Question: I want to implement a component that serves as a list of options, that a user can choose to select or not.
Visually I thought that it would be best presented in a UI (if there is a better approach please tell me) as follows:

Anyway, I thought that this could be implemented via a 'JTable' (single column) and using a 'JCheckBox' as a cell editor.
I tried it but did not work.
Example of code:
'''
public class ListRenderer extends JFrame {
JCheckBox checkbox = new JCheckBox("Test");
DefaultCellEditor dce1 = new DefaultCellEditor(checkbox);
public ListRenderer(){
Object[][] data = { {"Test"} };
String[] columnNames = {"Options"};
DefaultTableModel model = new DefaultTableModel(data,columnNames);
JTable table = new JTable(model){
public TableCellEditor getCellEditor(int row, int column)
{
return dce1;
}
};
JScrollPane scrollPane = new JScrollPane( table );
getContentPane().add( scrollPane );
}
'''
What happens is that when the frame appears I see the "Test" in the table but it does not appear like a checkbox (as in the example image).
If I click on the cell, it turns into a checkbox (click button on the left and not right) but the text changes to show either or ! It does not keep showing "Test"
More over the text depends on whether I keep pressing on the cell or not.
If I change the 'JCheckBox' to a 'JComboBox' the behavior is correct as far as I can tell.
Can anyone please tell me what am I doing wrong here?
Thanks!
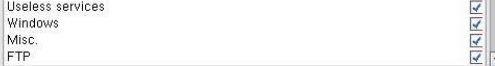
Answer: To be rendered as a 'JCheckBox' by <URL>.
Addendum: Note in the <URL>.
Addendum: The <URL> has been updated to reflect the correct model-view workflow.
> <URL> is called anyway. Verified it via debugging
If you step into <URL>, you'll see that "This is provided so users don't have to implement this method if their data model is not editable."